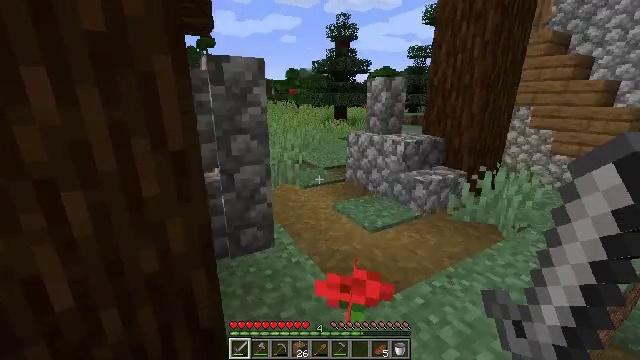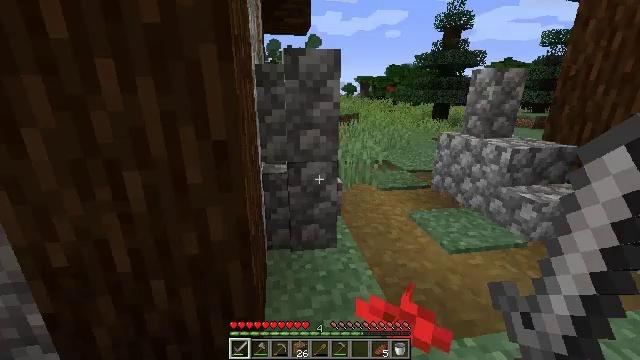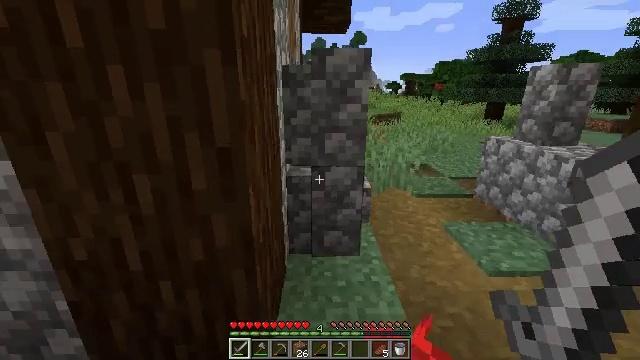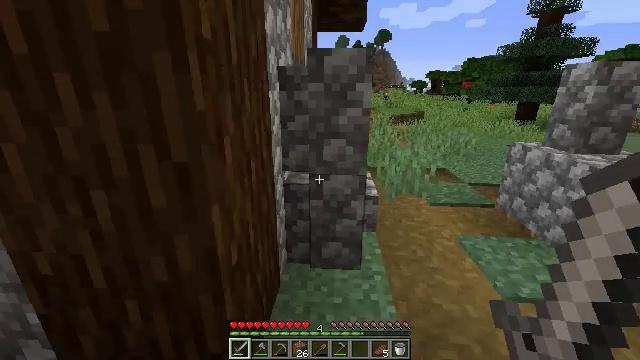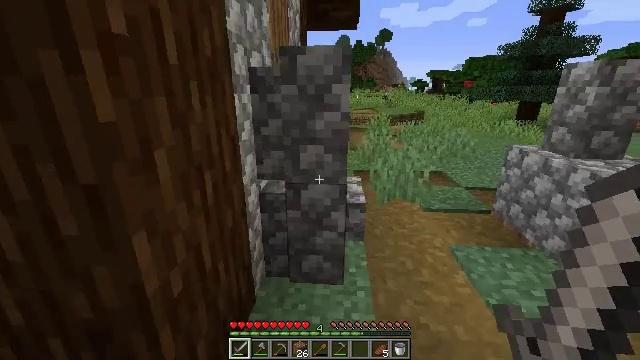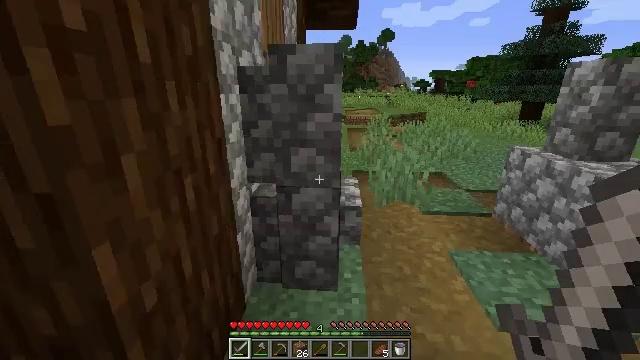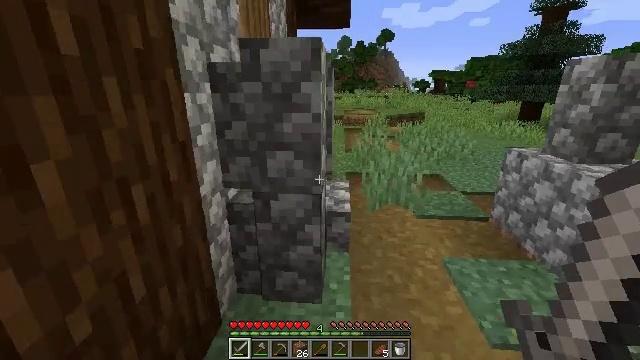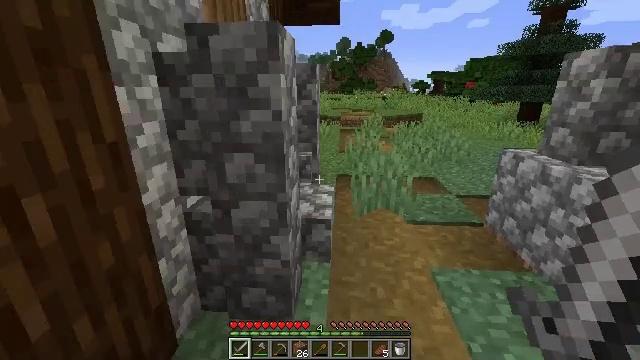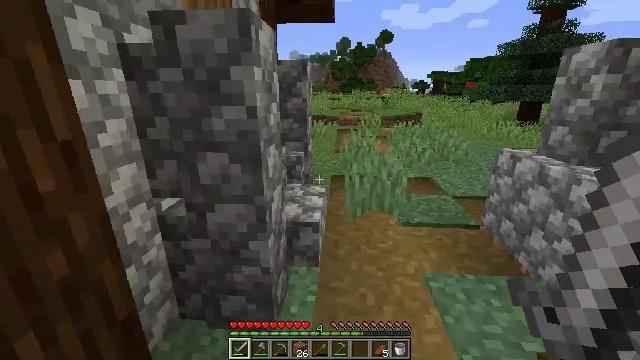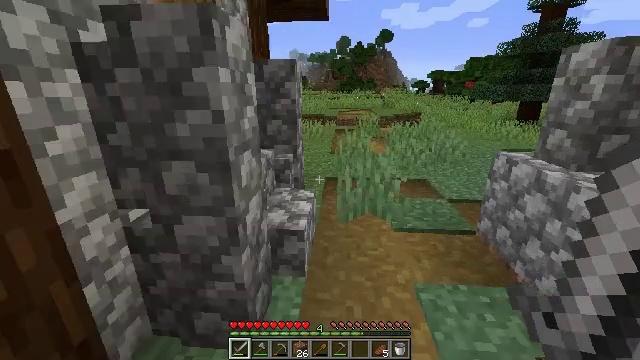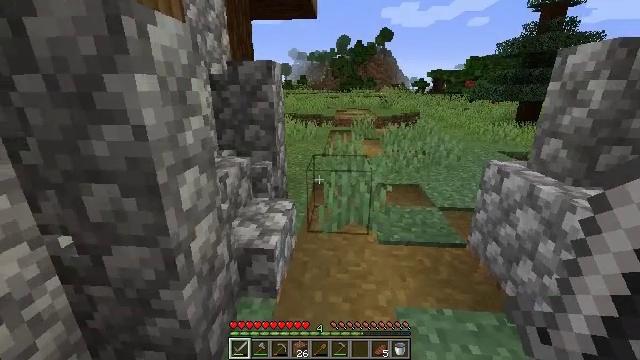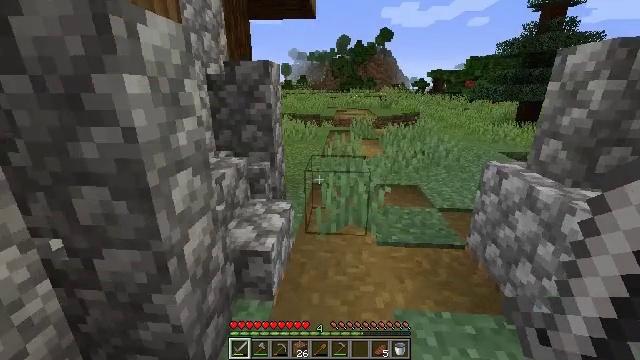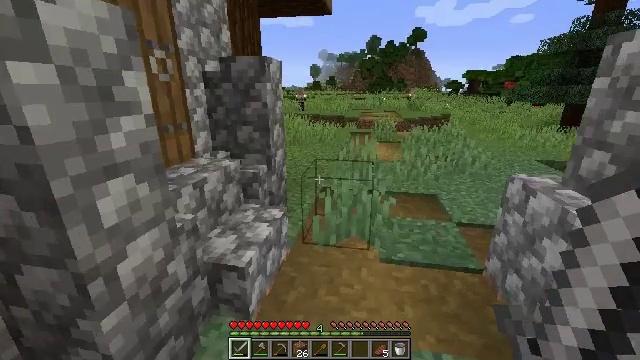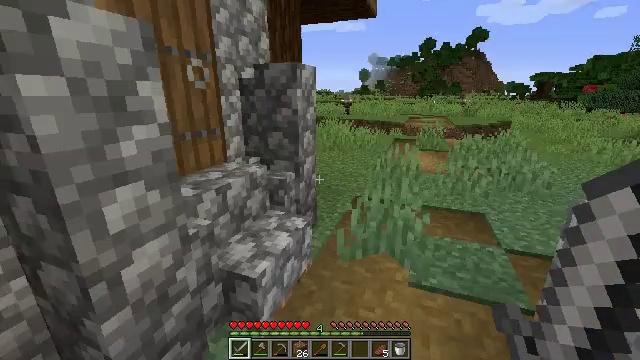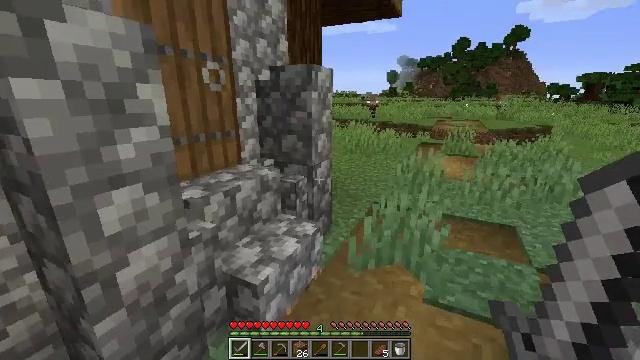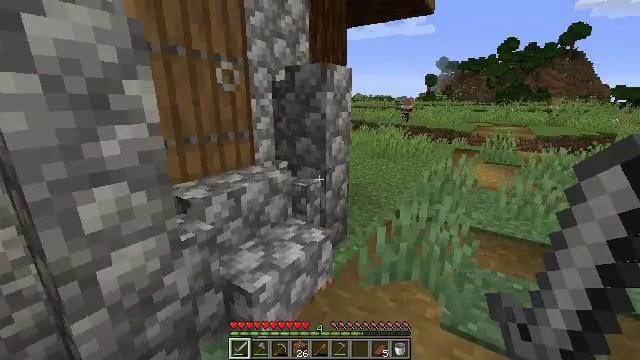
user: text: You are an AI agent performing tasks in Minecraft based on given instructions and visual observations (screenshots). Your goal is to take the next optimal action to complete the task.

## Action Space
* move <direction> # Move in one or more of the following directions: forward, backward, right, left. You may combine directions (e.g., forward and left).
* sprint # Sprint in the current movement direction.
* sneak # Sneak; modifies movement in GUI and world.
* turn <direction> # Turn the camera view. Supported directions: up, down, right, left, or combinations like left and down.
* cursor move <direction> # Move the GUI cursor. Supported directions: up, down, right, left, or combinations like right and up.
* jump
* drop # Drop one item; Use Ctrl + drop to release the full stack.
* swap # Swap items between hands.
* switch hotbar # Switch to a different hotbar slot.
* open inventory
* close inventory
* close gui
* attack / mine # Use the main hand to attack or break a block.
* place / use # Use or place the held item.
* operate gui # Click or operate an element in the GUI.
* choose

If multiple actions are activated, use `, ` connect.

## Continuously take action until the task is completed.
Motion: motion action
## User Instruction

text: Harvest the spruce door from its frame.
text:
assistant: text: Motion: move forward and move right, turn left
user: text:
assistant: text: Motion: move forward and move right, turn left
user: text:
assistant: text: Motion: move forward and move right, turn left
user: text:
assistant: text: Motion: move forward and move right
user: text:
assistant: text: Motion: move forward and move right
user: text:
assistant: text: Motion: move forward and move right
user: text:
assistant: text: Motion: move forward and move right
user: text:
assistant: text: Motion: move forward and move right
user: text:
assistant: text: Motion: move forward and move right
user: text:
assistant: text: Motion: move forward and move right
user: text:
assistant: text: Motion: move forward and move right
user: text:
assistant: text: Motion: move forward and move right, turn left
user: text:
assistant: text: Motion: move forward and move right, turn left
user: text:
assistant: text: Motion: move forward and move right, turn left
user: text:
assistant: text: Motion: move forward and move right, turn left
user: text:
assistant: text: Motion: move forward and move right, turn left
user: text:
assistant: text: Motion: move forward and move right
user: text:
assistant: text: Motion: move forward and move right
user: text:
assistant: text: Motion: move forward and move right
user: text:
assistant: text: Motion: move forward and move right
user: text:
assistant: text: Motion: move forward and move right
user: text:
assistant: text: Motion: move forward and move right
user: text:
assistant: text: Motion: move forward and move right, turn left
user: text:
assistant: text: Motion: move forward and move right, turn left
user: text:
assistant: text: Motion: move forward and move right, turn left
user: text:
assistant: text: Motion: move forward and move right, turn left
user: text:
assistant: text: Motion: move forward and move right
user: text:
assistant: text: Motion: move forward and move right, turn left
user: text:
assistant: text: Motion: move right, turn left and up
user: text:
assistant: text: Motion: move right, turn left